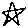
Label: star